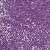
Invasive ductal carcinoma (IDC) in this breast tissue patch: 1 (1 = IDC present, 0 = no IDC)